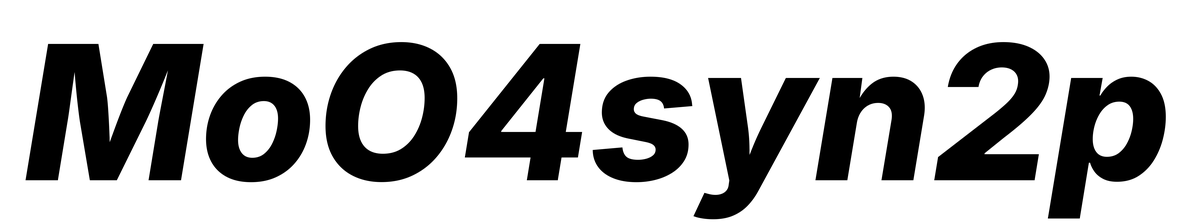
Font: Inter-Italic_ExtraBold_Italic